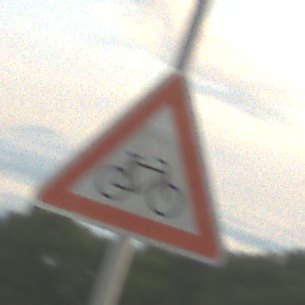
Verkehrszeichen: RadverkehrLinks
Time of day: SunriseSunset
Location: Outdoor (RoadRail)
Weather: PartlyCloudy
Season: NotSpecified
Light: Natural